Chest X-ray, AP view. Patient: 54 years old, sex F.
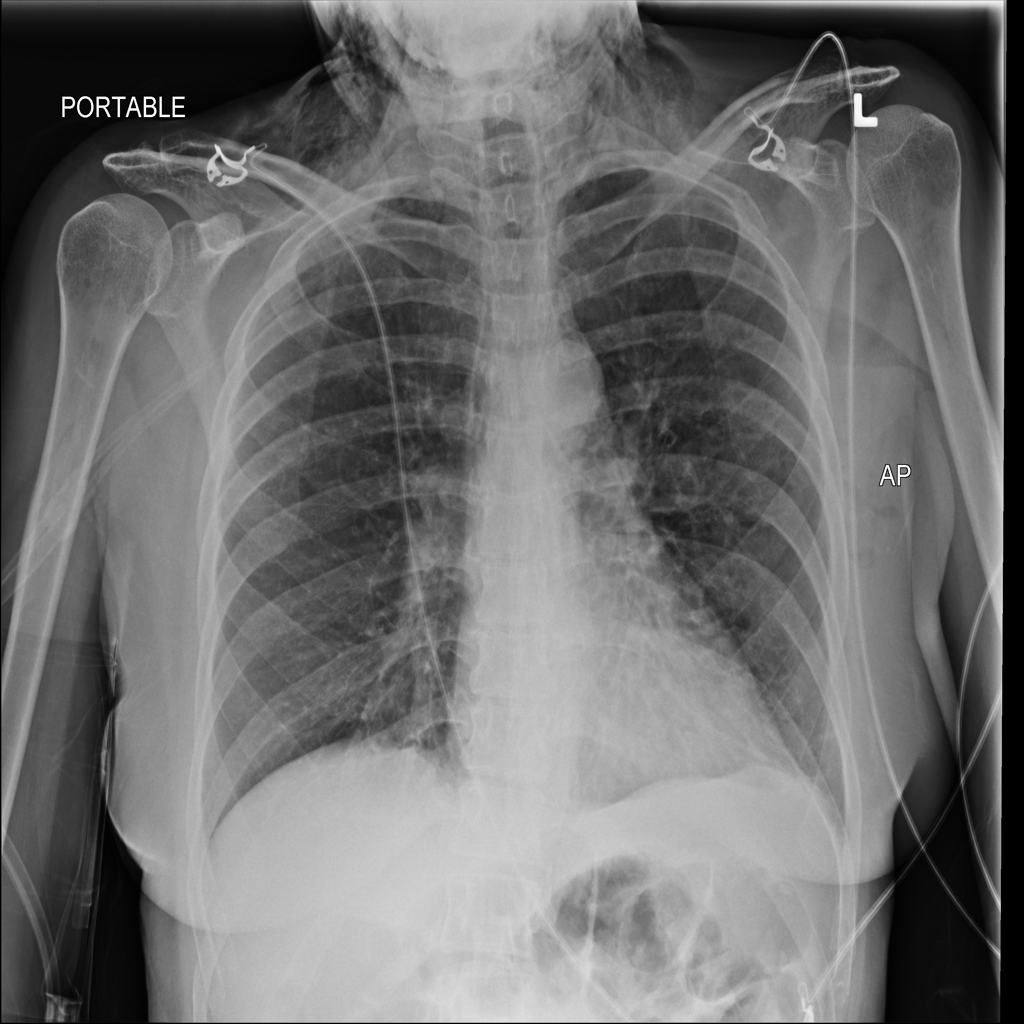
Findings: No Finding